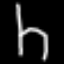
Label: chair